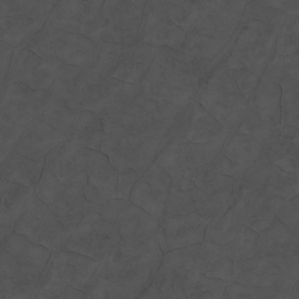
Label: non_frost